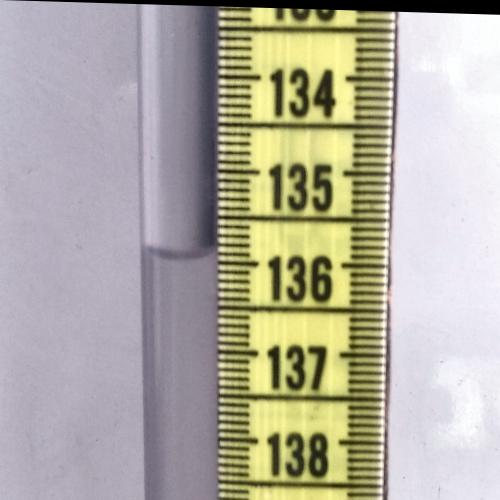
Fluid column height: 135.9 cm